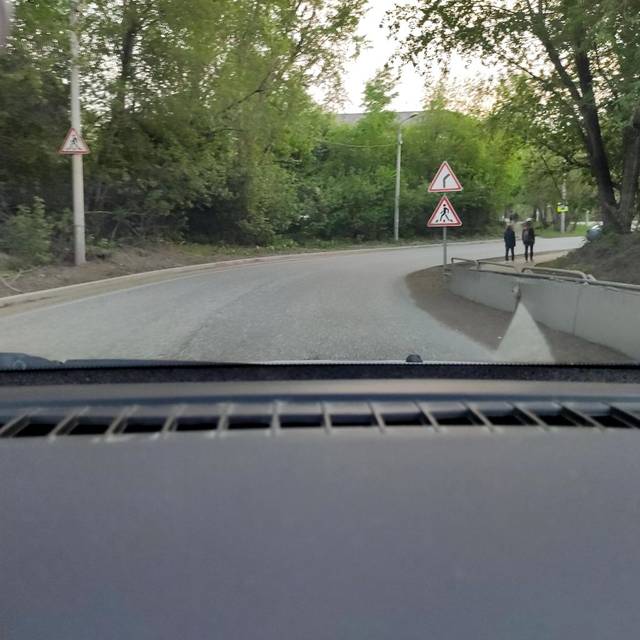
Region: Russia
Coordinates: 58.003, 56.182